Interaction volume radius: 10 \u00c5
Interaction volume height: 20 \u00c5
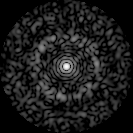
Disorder parameter: 0.8246